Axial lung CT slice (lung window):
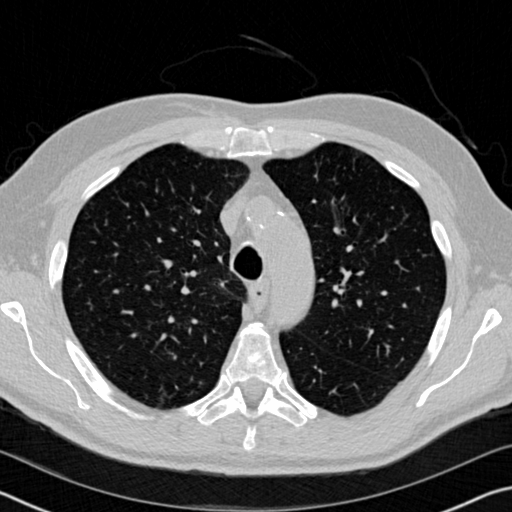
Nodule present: no